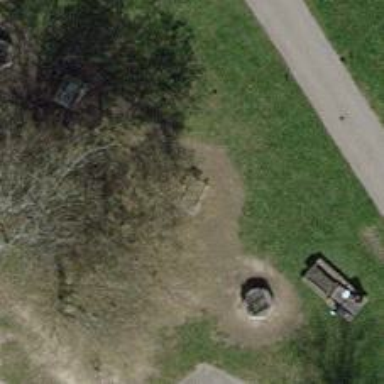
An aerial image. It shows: Picnic site for tourists.